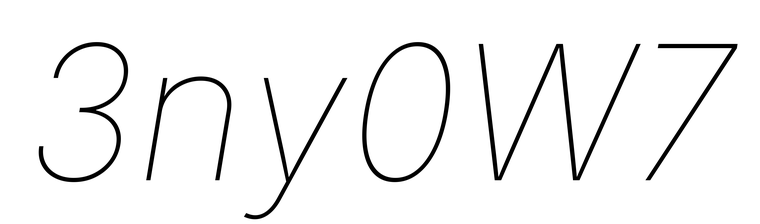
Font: Inter-Italic_Thin_Italic